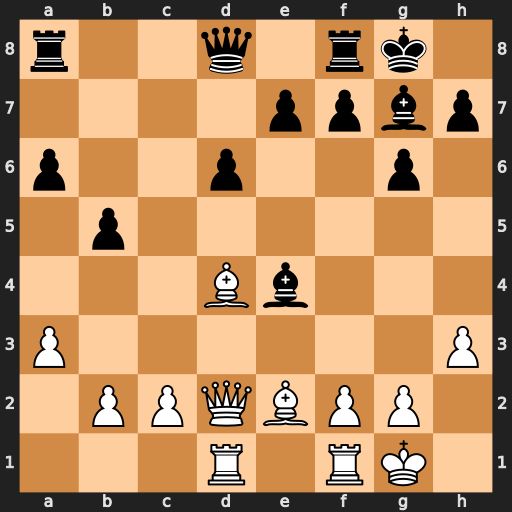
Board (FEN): r2q1rk1/4ppbp/p2p2p1/1p6/3Bb3/P6P/1PPQBPP1/3R1RK1
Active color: w
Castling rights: -
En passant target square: -
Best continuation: Bxg7 Kxg7 Qd4+ Kg8 Qxe4